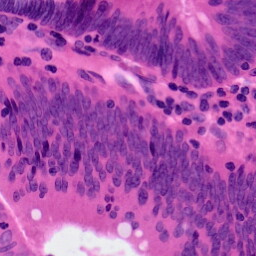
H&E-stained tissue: Colon